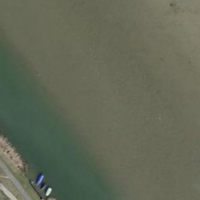
EUNIS habitat code: 15
Species observed at this site:
Tachybaptus ruficollis
Numenius arquata
Corvus corone
Podiceps cristatus
Fulica atra
Alcedo atthis
Chroicocephalus ridibundus
Larus michahellis
Gallinula chloropus
Cygnus olor
Ardea alba
Tringa glareola
Pica pica
Falco tinnunculus
Tringa nebularia
Anas acuta
Motacilla cinerea
Alopochen aegyptiaca
Anas platyrhynchos
Aythya ferina
Aythya fuligula
Tadorna tadorna
Mareca penelope
Coloeus monedula
Passer montanus
Phalacrocorax carbo
Spatula clypeata
Mareca strepera
Egretta garzetta
Hirundo rustica
Calidris pugnax